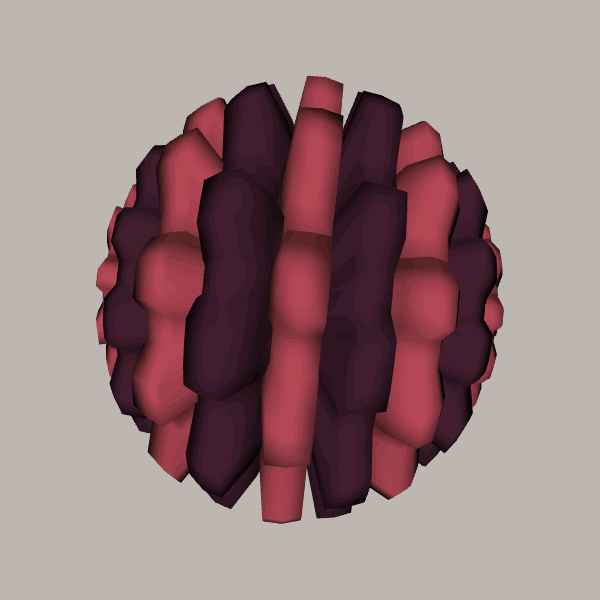
Background: light